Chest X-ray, PA view. Patient: 54 years old, sex M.
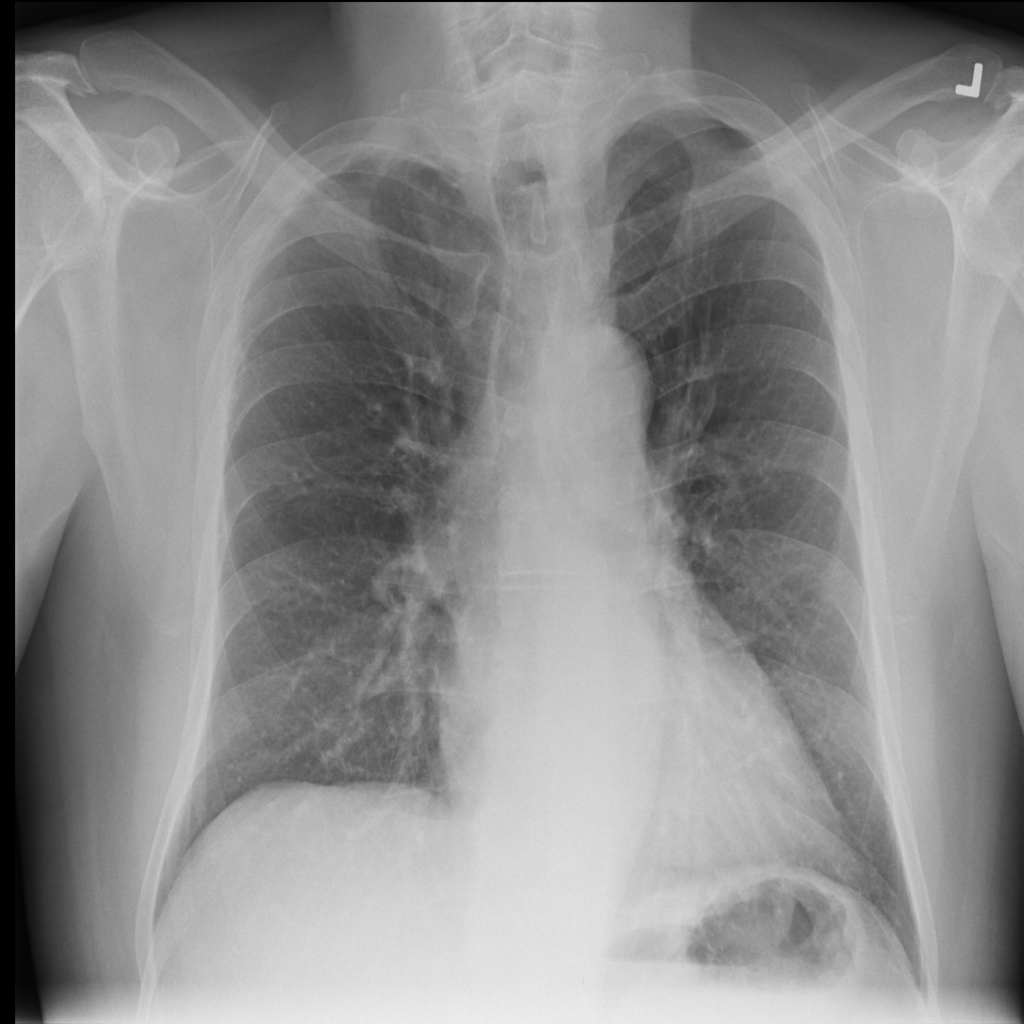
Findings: No Finding